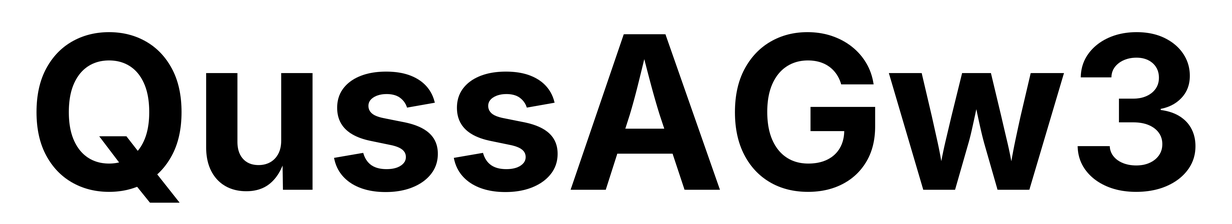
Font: Inter_Bold